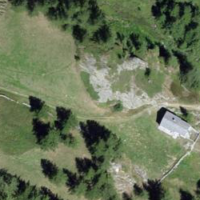
EUNIS habitat code: 31
Species observed at this site:
Geum rivale